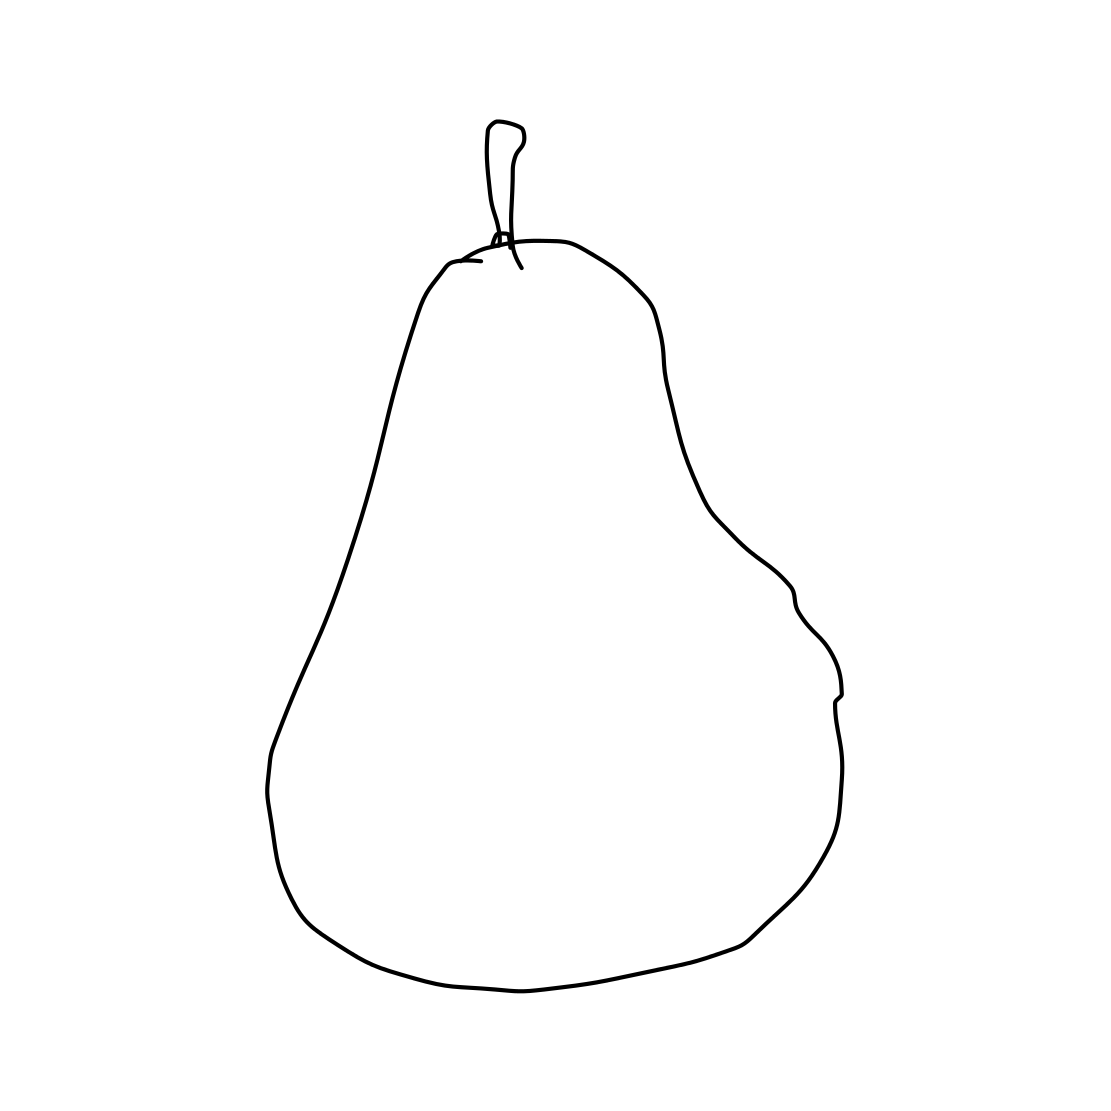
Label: pear